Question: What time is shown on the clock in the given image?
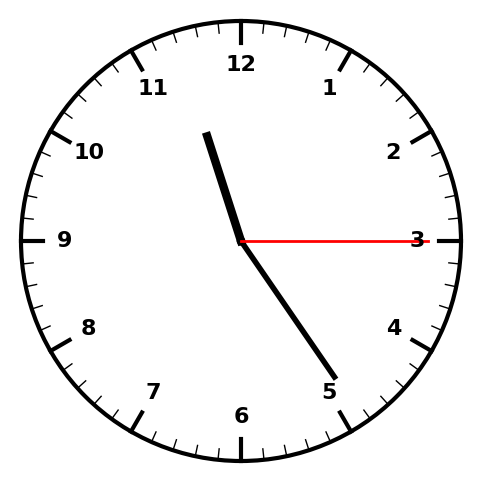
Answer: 11:24:15